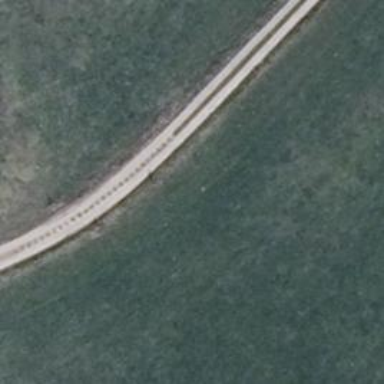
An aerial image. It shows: Well-maintained track road of grade 1.